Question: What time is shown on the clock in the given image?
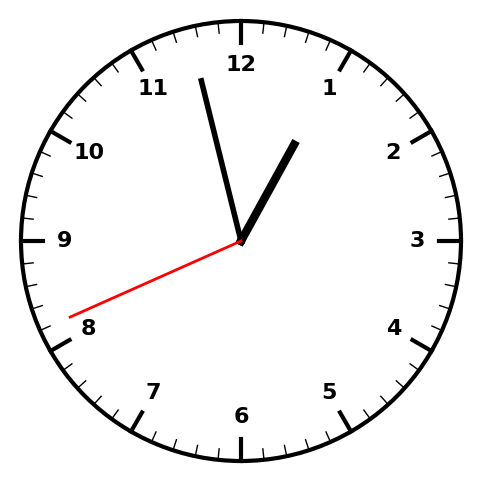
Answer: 12:57:41